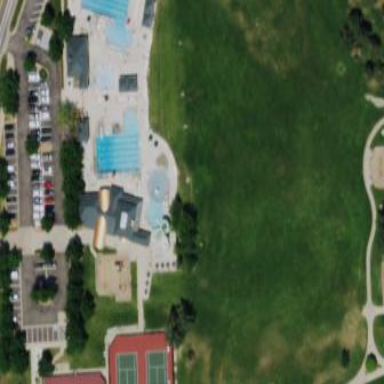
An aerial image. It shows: Sports center specializing in swimming activities located on leisure land.